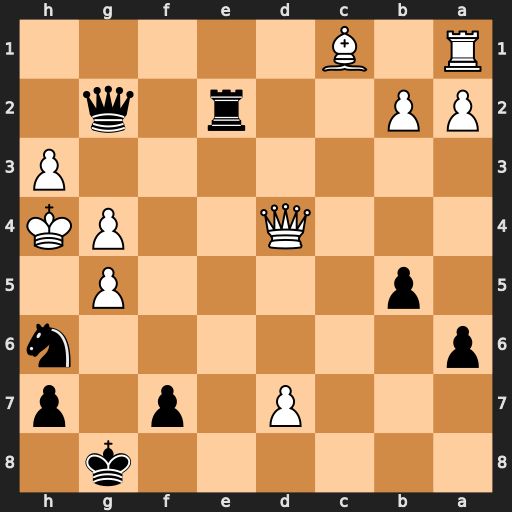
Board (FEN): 6k1/3P1p1p/p6n/1p4P1/3Q2PK/7P/PP2r1q1/R1B5
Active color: b
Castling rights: -
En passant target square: -
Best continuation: Nf5+ gxf5 Re4+ Qxe4 Qxe4+